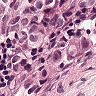
Metastatic tissue present: yes